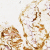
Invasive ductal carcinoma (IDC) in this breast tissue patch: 0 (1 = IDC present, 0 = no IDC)